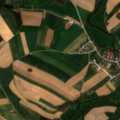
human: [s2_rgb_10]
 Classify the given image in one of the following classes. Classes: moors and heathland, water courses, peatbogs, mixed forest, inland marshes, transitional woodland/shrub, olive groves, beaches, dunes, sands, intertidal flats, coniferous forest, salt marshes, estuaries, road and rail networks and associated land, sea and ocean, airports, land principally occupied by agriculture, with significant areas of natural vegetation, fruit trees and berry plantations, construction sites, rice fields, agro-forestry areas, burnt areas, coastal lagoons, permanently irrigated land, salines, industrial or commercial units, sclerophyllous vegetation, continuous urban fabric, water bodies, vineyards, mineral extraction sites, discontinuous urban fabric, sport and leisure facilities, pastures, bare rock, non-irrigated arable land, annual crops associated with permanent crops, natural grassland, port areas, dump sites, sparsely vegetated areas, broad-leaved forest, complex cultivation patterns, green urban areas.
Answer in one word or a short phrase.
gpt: discontinuous urban fabric, non-irrigated arable land, land principally occupied by agriculture, with significant areas of natural vegetation